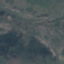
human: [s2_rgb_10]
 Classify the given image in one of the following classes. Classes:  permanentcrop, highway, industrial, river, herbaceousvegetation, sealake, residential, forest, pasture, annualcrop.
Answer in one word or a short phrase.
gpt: HerbaceousVegetation